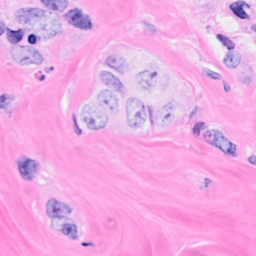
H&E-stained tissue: Breast